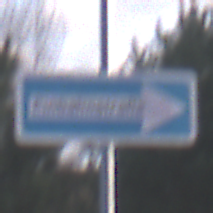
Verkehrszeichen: EinbahnstrasseRechtsweisend
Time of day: MorningAfternoon
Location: Outdoor (Nature)
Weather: PartlyCloudy
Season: NotSpecified
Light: Natural